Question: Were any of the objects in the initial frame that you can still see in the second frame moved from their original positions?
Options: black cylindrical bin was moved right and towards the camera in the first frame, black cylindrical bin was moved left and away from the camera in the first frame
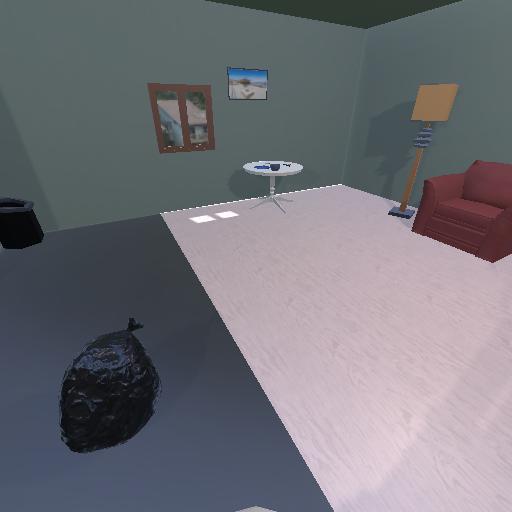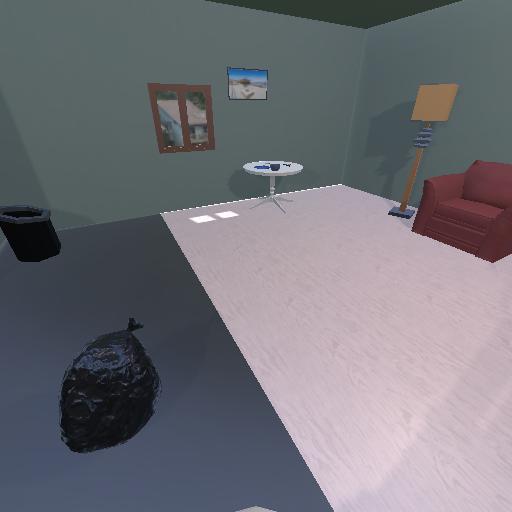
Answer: black cylindrical bin was moved right and towards the camera in the first frame